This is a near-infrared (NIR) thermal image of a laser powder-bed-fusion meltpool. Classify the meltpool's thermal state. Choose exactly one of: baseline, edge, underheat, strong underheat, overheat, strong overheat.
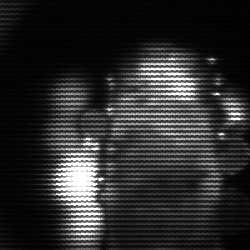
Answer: strong underheat